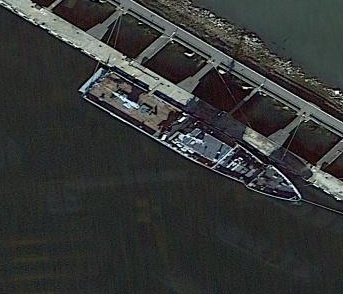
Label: combat